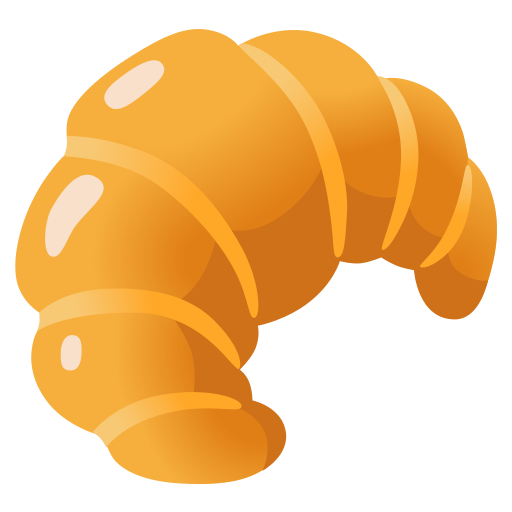
Emoji: 🥐